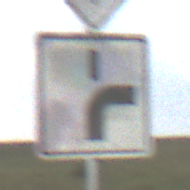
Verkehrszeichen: VerlaufVorfahrtsstrasse8
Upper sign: Vorfahrtsstrasse
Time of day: Night
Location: Outdoor (Nature)
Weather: Overcast
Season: NotSpecified
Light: Artificial